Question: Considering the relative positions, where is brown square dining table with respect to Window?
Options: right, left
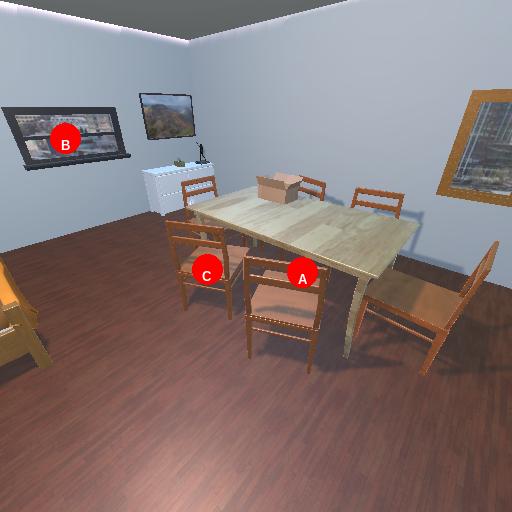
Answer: right